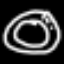
Label: donut